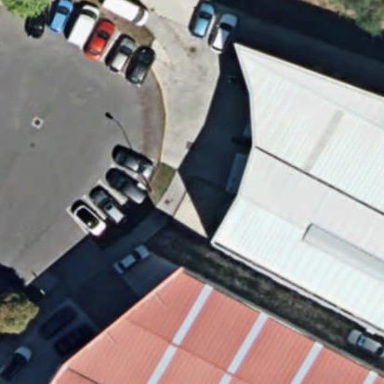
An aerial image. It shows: Warehouse building.